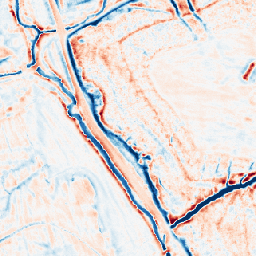
Category: edge_preserving
Decomposition family: bilateral
Decomposition parameters: d: 15
sigma_color: 50
sigma_space: 50
Upsampling method: area
Upsampling parameters: scale: 8
Upsampling scale: 8